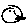
Label: bird